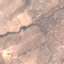
Label: PermanentCrop